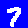
Digit: 7